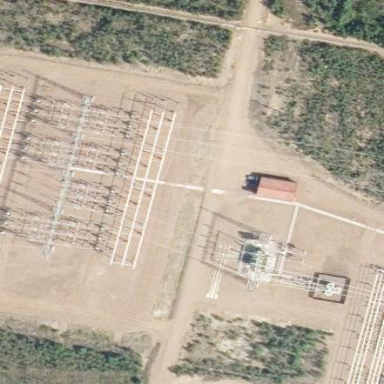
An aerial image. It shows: Transmission substation.